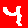
Digit: 4